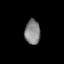
Tissue: lung
Cell type: Others
Senescence score: 0.2089
Nuclear area (px): 370
Mean DAPI intensity: 134.489